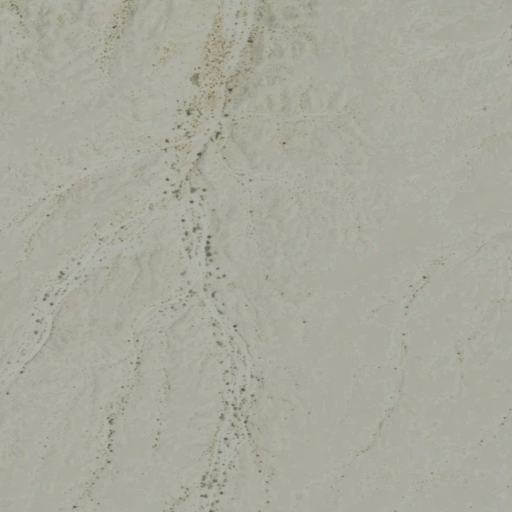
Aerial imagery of plain(s) in California named Yuha Desert containing only barren land